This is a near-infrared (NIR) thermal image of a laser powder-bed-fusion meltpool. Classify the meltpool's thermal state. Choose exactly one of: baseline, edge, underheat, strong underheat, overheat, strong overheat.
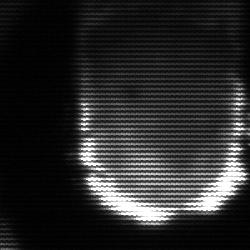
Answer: strong underheat